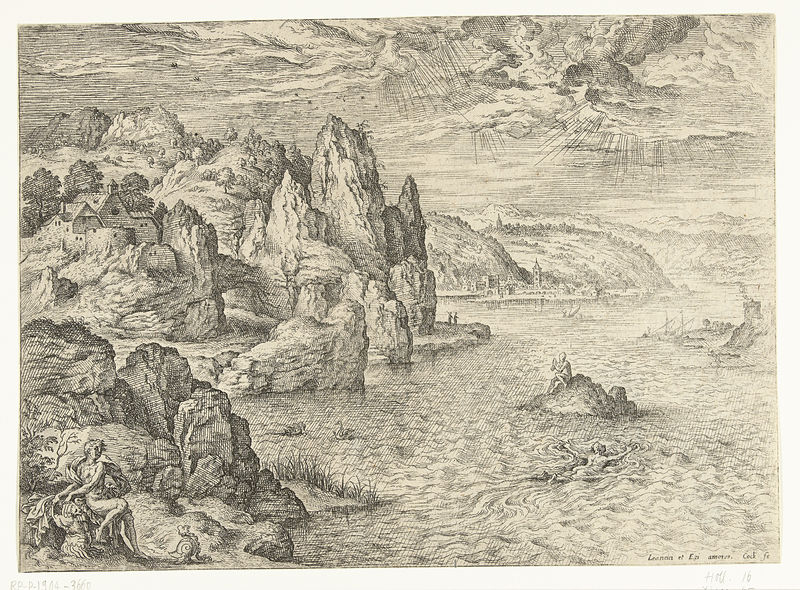
Titel: Hero en Leander
Künstler: Hieronymus Cock
Standort: Amsterdam
Institution: Rijksmuseum
Schlagwörter: baum, felsen, himmel, mann, meer, nackt, wasser, wolken, badende, bäume, fluss, frauen, landschaft, menschen, see, stadt, frau, licht, zeichnung, haus, mensch, häuser, hügel, schilf, kirche, sonne, insel, boote, turm, schiff, schiffe, wellen, ort, perspektive, berge, gebirge, dorf, masten, grass, strahlen, schwimmen, druck, radierung, stich, kapelle, siedlung, schwimmer, stick, betender, schwimmt, sonnenstrahlen tiefe